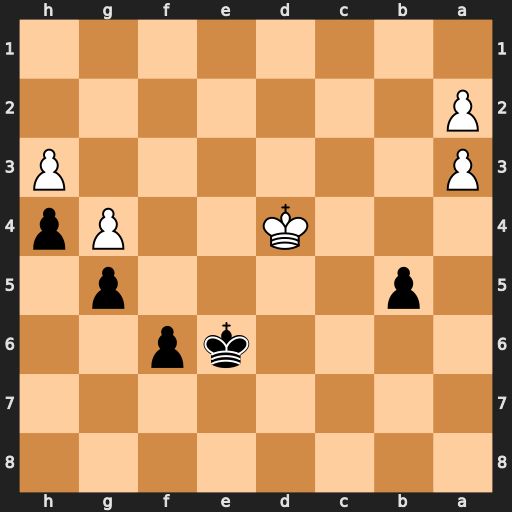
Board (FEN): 8/8/4kp2/1p4p1/3K2Pp/P6P/P7/8
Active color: b
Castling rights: -
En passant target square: -
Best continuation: f5 gxf5+ Kxf5 a4 bxa4